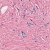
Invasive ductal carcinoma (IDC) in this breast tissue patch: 0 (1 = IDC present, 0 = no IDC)